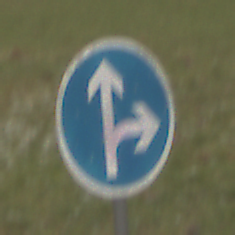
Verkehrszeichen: VorgeschriebeneFahrtrichtungGeradeausOderRechts
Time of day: Midday
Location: Outdoor (Nature)
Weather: Overcast
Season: NotSpecified
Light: Natural